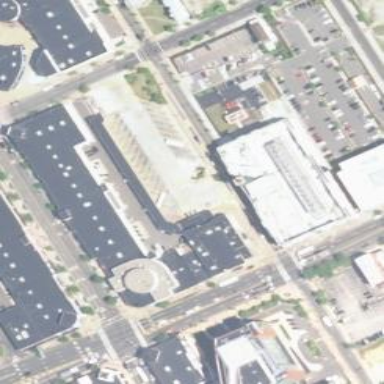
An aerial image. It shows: Transportation building housing bus station.